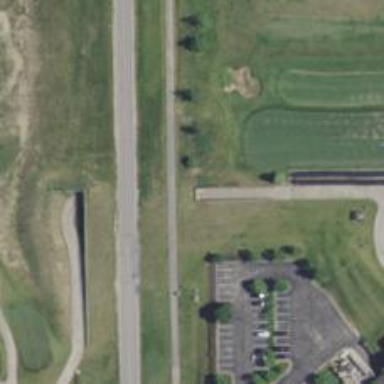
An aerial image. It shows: Path for both roads and golfers.